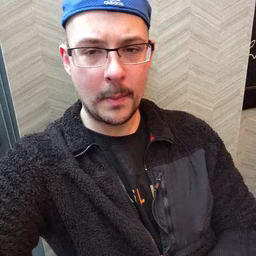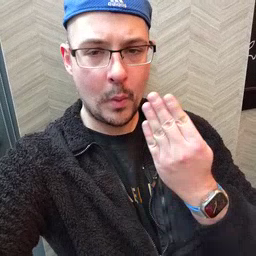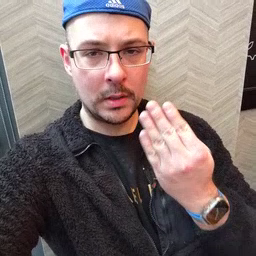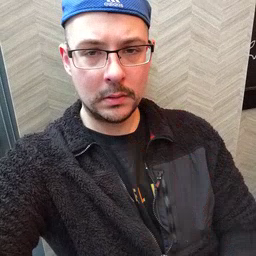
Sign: morning